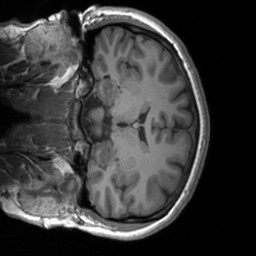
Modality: T1w
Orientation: coronal
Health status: healthy
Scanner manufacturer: siemens
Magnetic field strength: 3 T
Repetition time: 1.9 s
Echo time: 0.00226 s